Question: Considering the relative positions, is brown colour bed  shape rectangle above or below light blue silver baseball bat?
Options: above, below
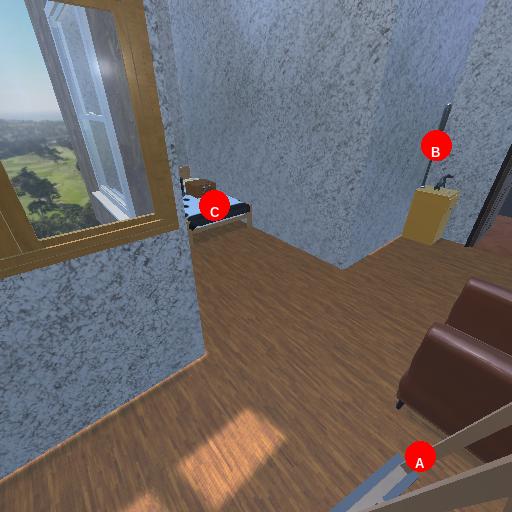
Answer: above